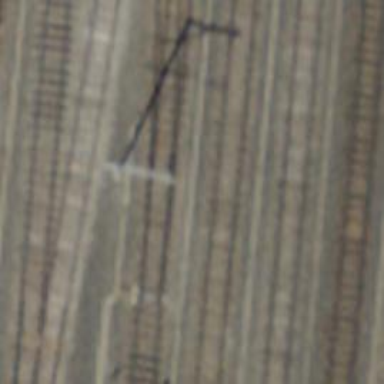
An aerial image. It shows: Siding railway track with electrified contact line.